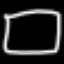
Label: square